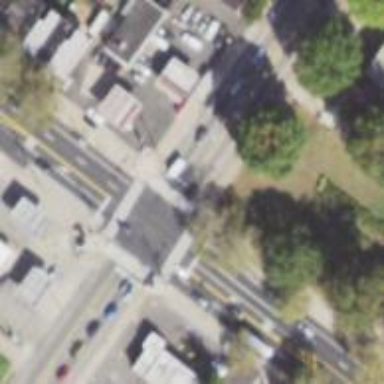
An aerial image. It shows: Marked road crossing.